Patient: sex M, age 26
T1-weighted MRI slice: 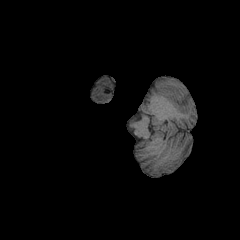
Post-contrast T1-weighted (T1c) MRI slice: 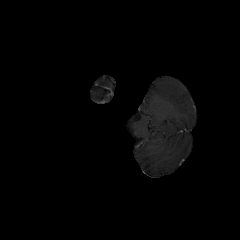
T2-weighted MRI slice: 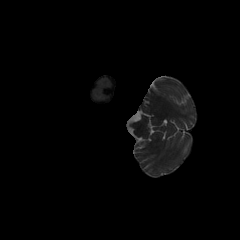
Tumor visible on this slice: no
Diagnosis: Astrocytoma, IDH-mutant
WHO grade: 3